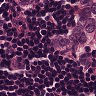
Metastatic tissue present: yes